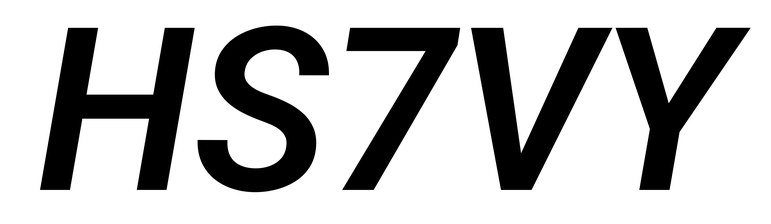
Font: Roboto-Italic_SemiBold_Italic